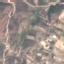
Label: PermanentCrop